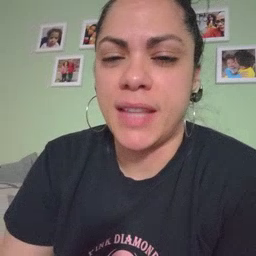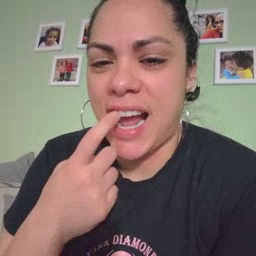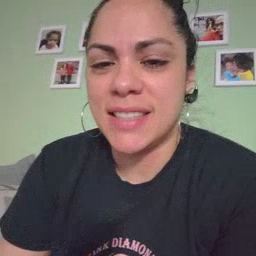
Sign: glasswindow